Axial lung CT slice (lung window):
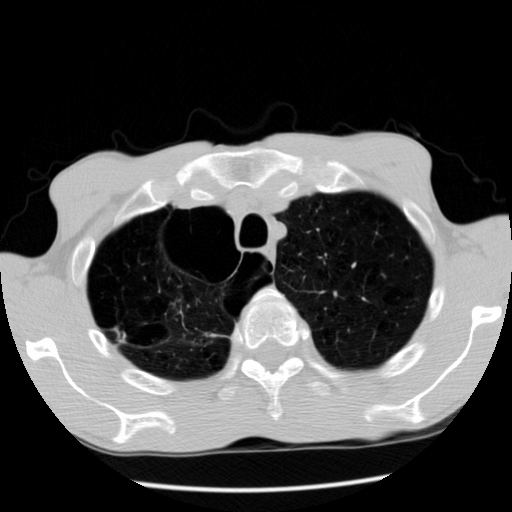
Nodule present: no